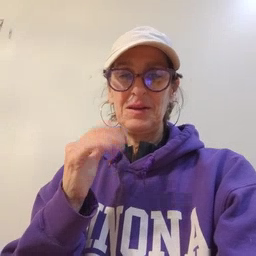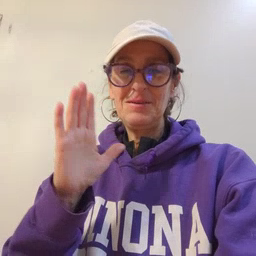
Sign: book